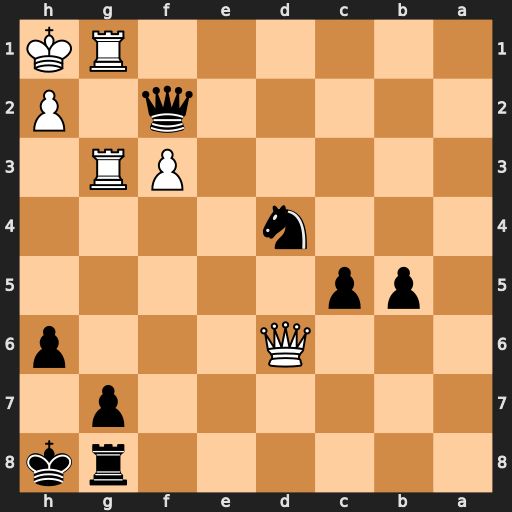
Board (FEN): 6rk/6p1/3Q3p/1pp5/3n4/5PR1/5q1P/6RK
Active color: b
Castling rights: -
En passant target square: -
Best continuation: Nf5 Qf4 Nxg3+